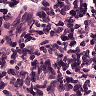
Metastatic tissue present: no